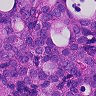
Metastatic tissue present: yes